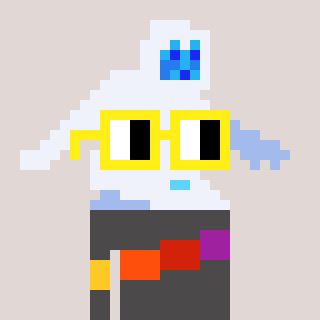
a pixel art character with square yellow glasses, a yeti-shaped head and a grayscale-colored body on a warm background